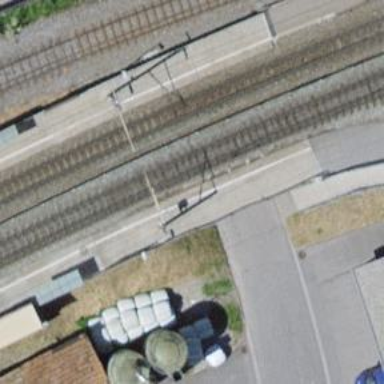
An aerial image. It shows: Railway halt.